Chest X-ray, PA view. Patient: 27 years old, sex F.
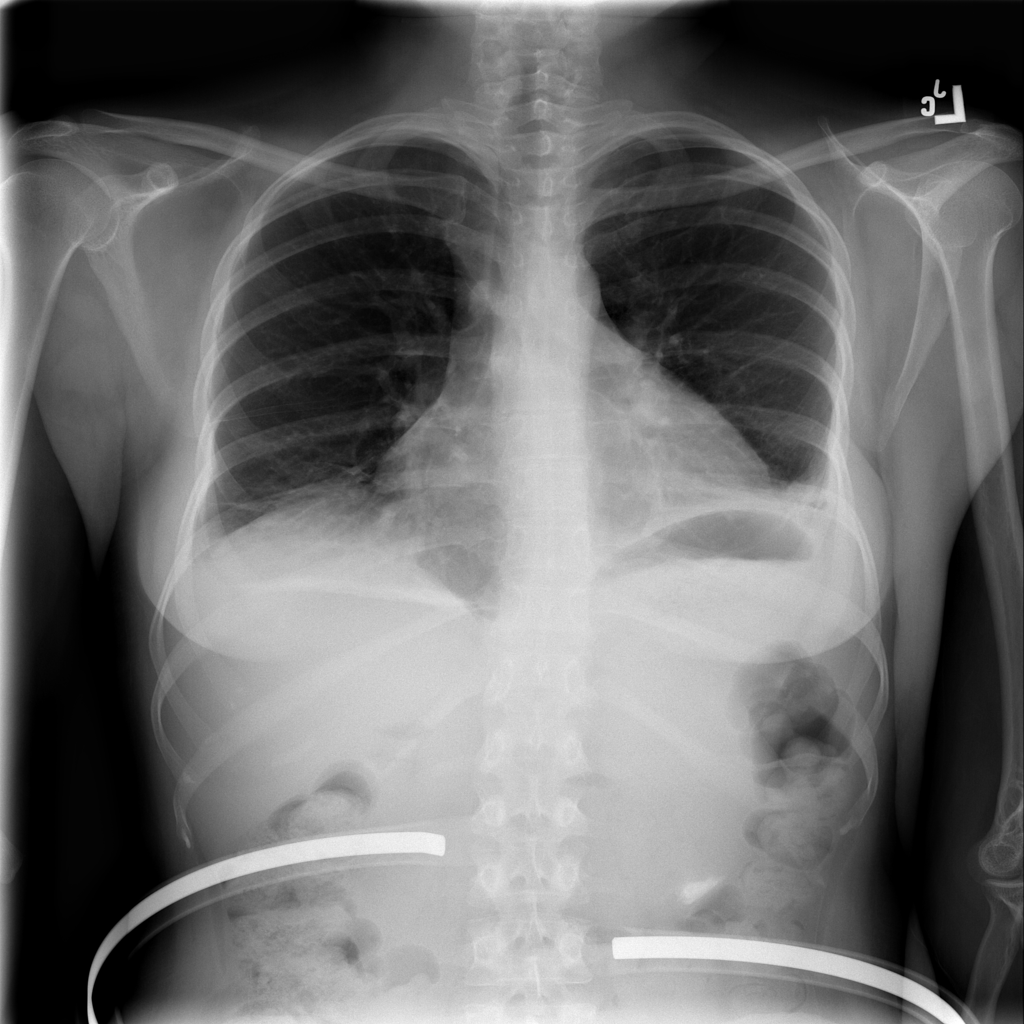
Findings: Atelectasis, Effusion